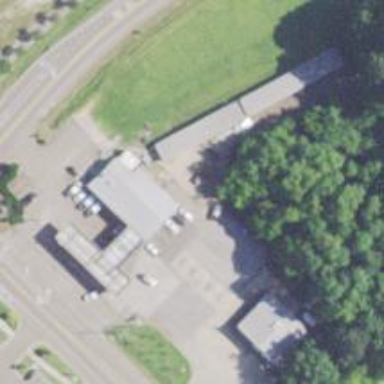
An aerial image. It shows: Convenience shop.